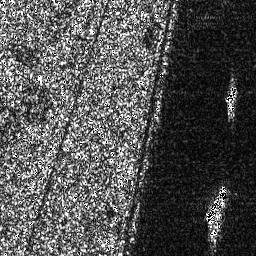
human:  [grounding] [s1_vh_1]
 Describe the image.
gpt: In the satellite image, there is  <ref>1 small ship </ref> <box>[[86, 32, 92, 43, 0]]</box> located at right,  <ref>1 medium ship </ref> <box>[[79, 71, 89, 94, 0]]</box> located at bottom right.